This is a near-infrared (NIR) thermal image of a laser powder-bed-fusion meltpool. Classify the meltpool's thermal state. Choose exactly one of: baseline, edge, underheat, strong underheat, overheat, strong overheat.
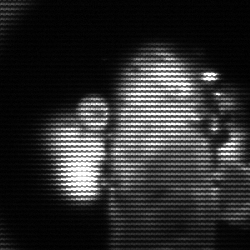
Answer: strong underheat